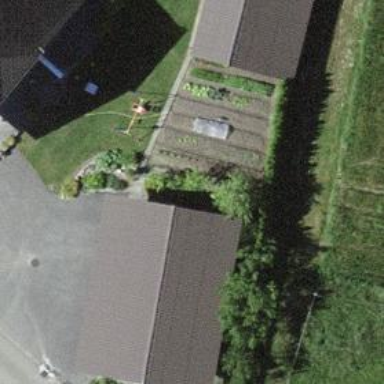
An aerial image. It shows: Rural barn.